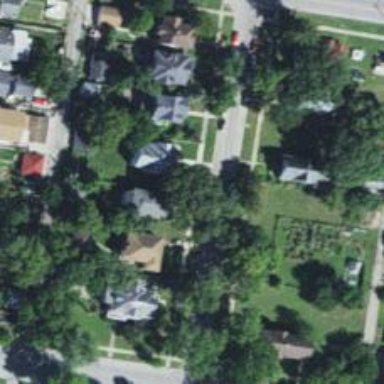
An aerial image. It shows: Park located in historic district.